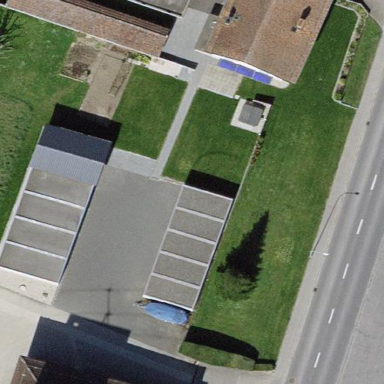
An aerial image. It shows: Group of garages.